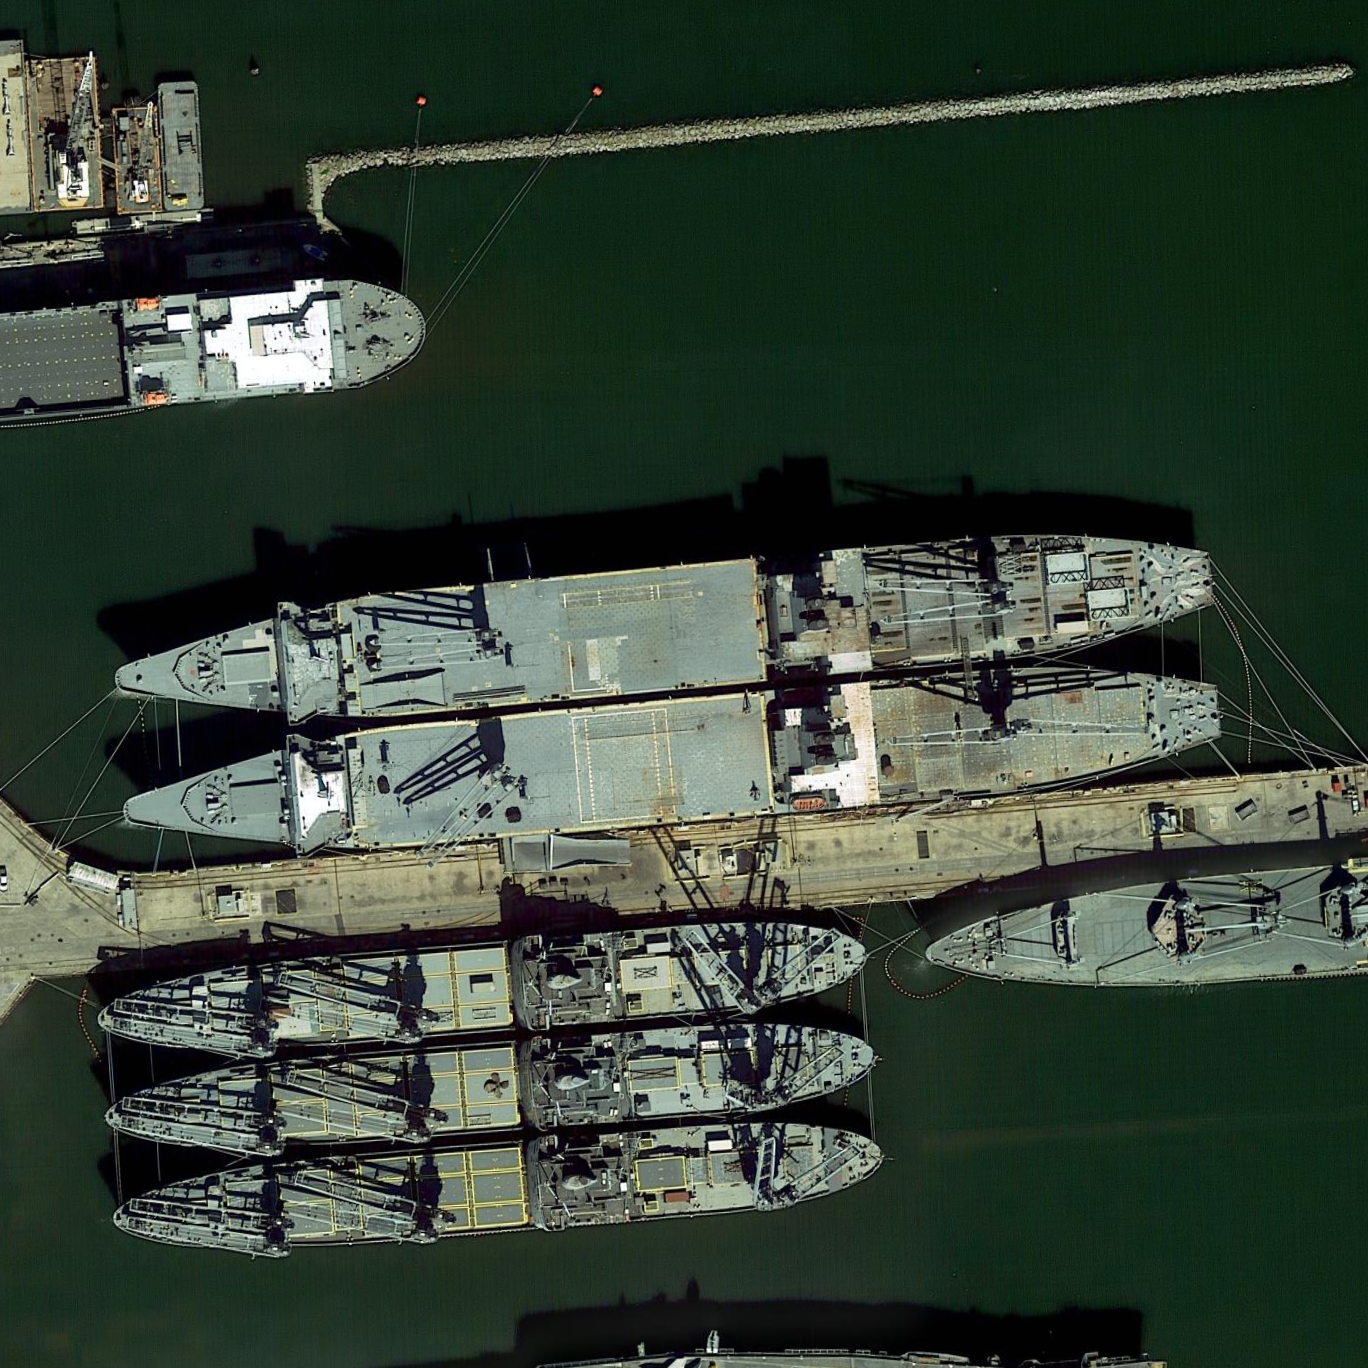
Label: civil